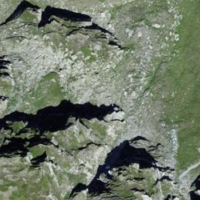
EUNIS habitat code: 31
Species observed at this site:
Saxifraga paniculata